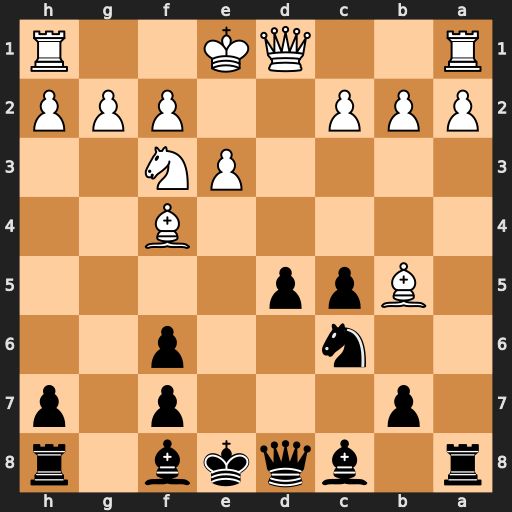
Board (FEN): r1bqkb1r/1p3p1p/2n2p2/1Bpp4/5B2/4PN2/PPP2PPP/R2QK2R
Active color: b
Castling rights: KQkq
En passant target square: -
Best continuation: Qa5+ Nd2 Qxb5